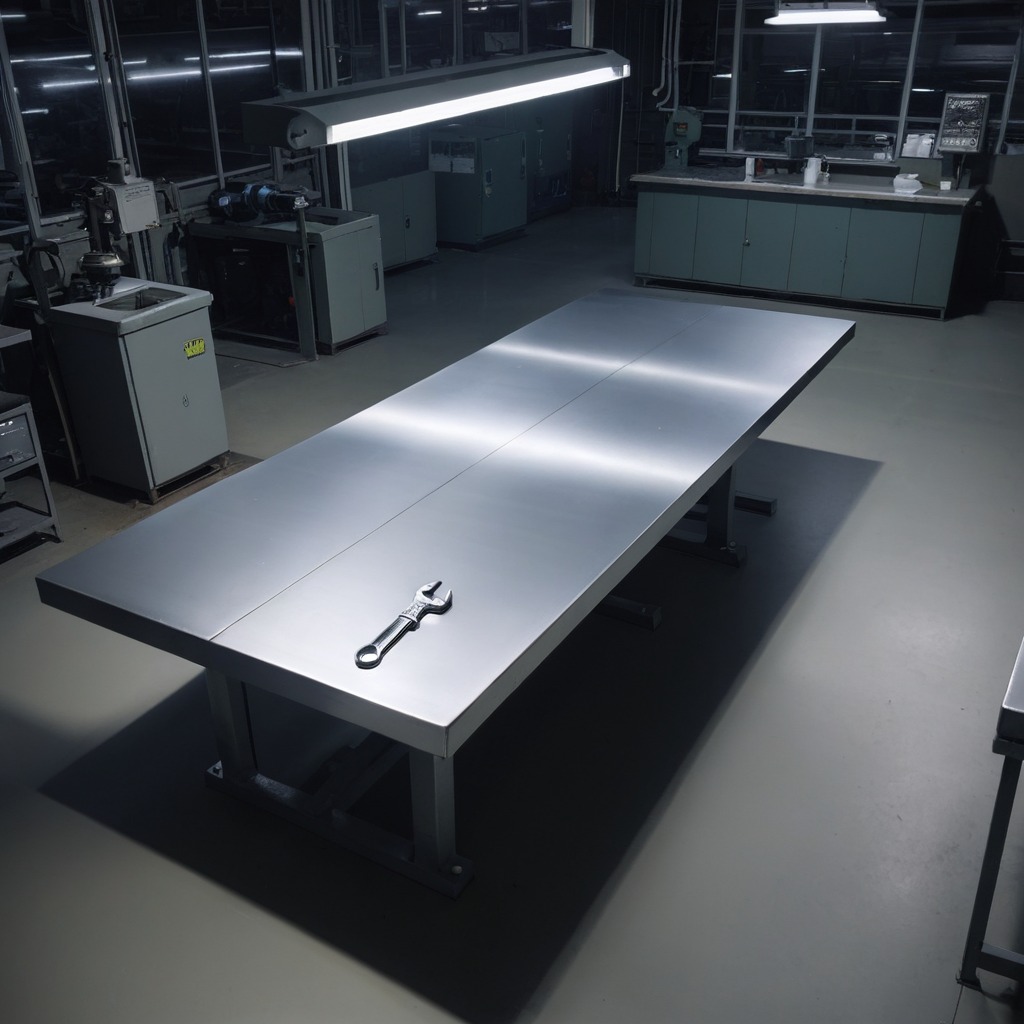
An wrench is lying on the tabletop.